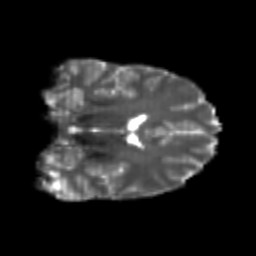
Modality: T2w
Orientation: coronal
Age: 26
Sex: male
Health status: healthy
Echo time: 0.074 s